You are looking at the short-time Fourier spectrogram of a bearing's acceleration signal. Determine the bearing's health state. Answer with exactly one of: normal, inner_race, outer_race, ball.
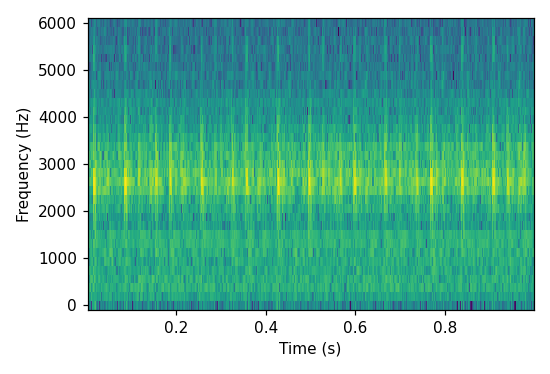
Answer: inner_race